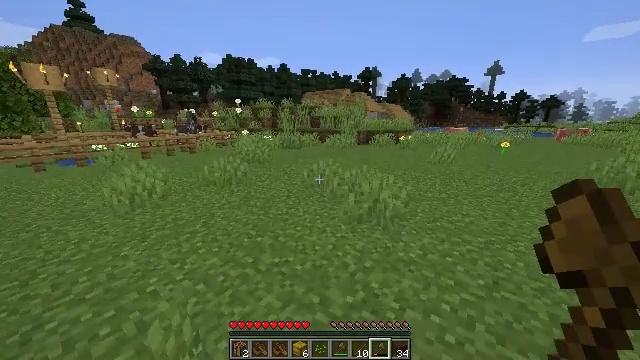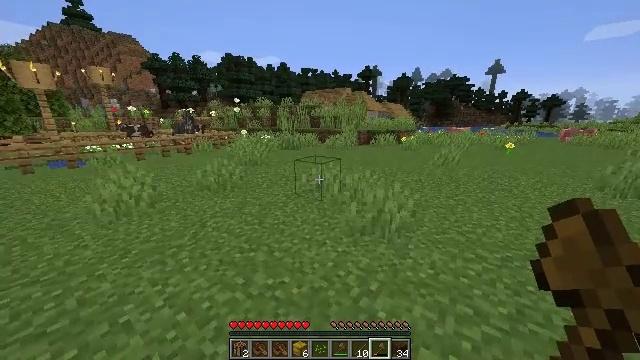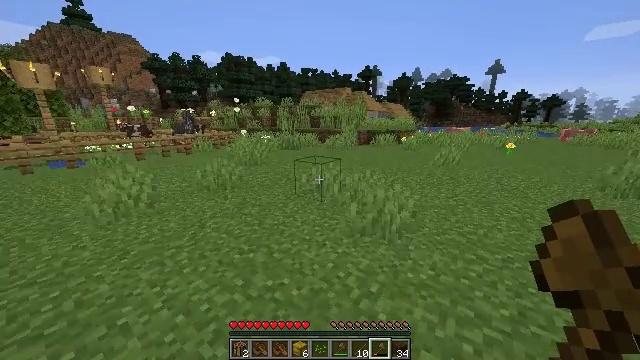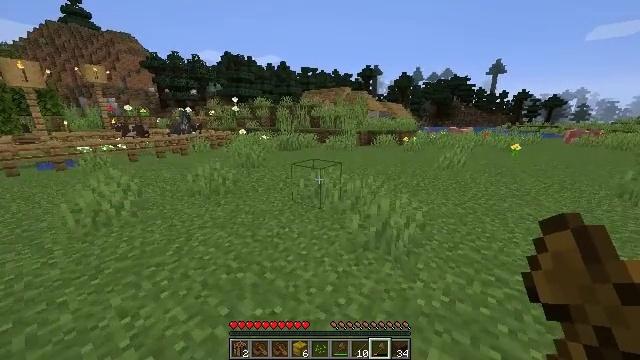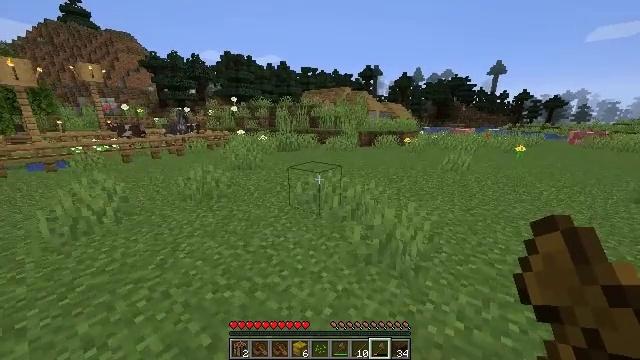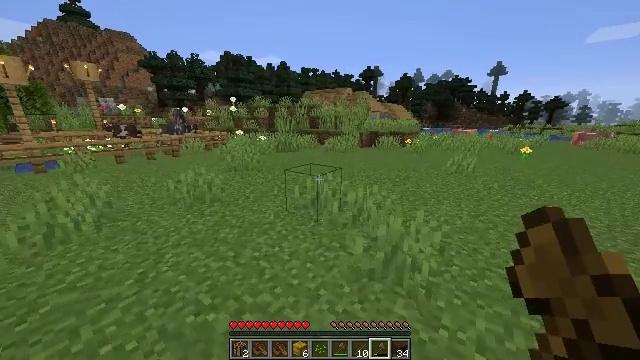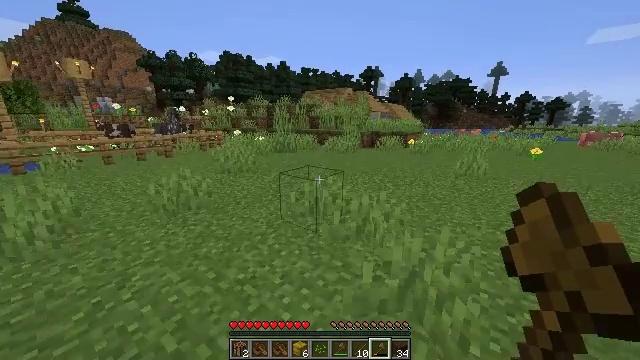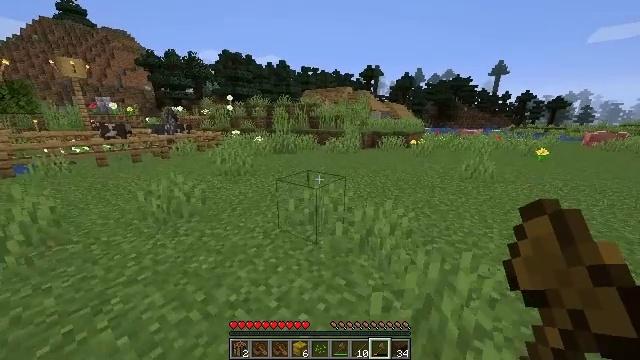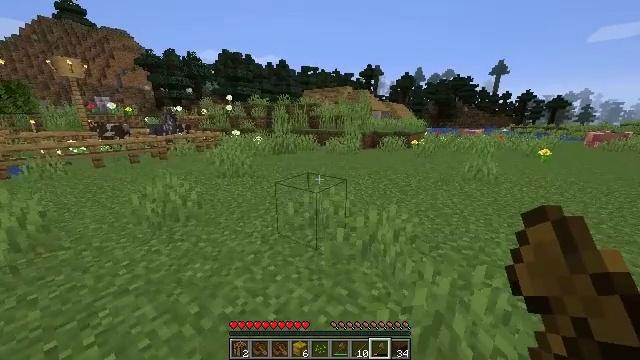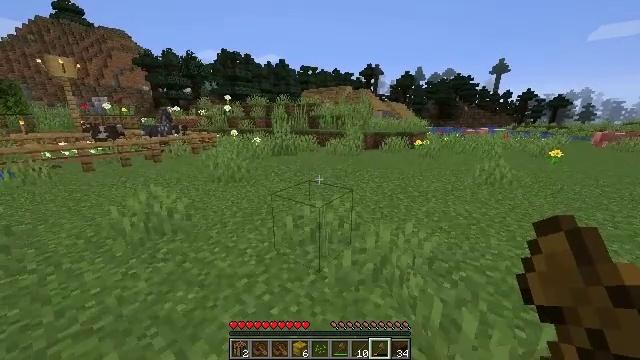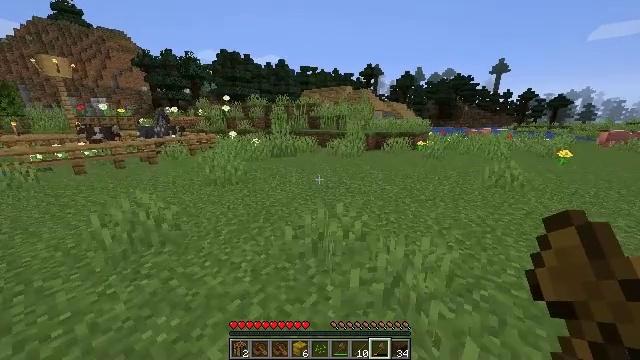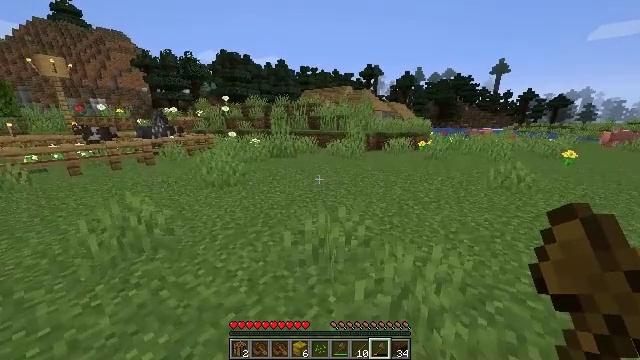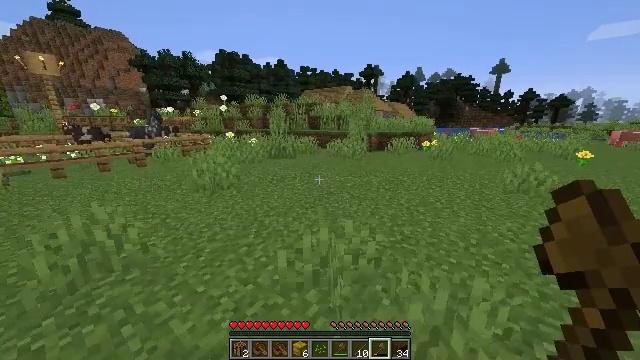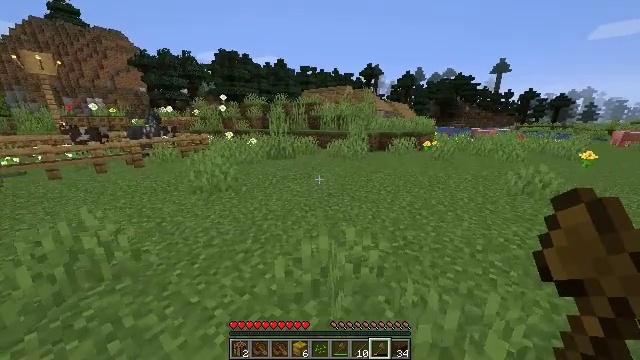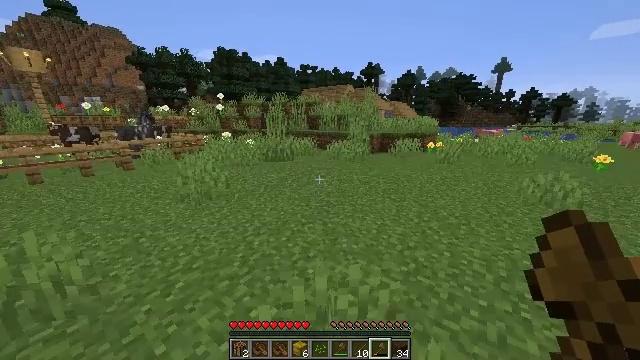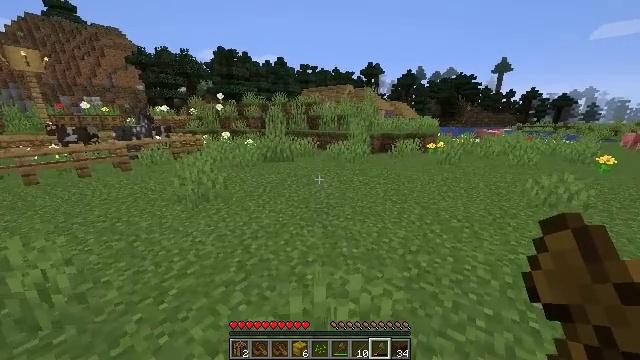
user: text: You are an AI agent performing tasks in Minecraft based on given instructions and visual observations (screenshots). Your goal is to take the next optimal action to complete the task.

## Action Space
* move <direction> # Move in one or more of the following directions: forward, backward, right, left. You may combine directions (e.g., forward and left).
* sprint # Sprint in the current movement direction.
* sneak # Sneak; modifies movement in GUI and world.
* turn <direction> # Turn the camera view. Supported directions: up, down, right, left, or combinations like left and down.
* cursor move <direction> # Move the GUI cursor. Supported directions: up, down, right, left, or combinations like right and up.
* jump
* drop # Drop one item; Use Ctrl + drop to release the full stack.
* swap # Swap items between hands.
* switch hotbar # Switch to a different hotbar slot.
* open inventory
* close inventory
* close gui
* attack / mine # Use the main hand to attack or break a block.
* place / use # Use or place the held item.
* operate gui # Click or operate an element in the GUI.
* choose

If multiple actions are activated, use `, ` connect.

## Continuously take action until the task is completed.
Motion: motion action
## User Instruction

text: Retrieve the white bed for later use.
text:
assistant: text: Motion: move forward
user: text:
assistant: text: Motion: move forward
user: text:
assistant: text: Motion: move forward
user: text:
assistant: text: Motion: move forward
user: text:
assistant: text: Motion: move forward
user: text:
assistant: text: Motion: move forward
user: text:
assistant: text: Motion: move forward
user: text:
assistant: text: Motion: move forward
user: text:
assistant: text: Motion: move forward
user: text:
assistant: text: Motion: move forward
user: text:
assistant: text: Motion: move forward
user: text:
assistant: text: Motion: move forward
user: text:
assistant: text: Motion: move forward
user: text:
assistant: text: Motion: move forward
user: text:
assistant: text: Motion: move forward
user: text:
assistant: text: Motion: move forward
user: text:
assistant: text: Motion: move forward
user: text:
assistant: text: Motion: move forward
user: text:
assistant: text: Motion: move forward
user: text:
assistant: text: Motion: move forward
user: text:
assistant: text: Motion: move forward
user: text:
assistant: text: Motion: move forward
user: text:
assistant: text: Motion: move forward
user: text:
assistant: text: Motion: move forward
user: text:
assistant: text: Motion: move forward
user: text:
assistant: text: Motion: move forward
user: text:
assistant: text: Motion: move forward
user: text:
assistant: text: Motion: move forward
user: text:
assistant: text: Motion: move forward
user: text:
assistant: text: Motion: move forward